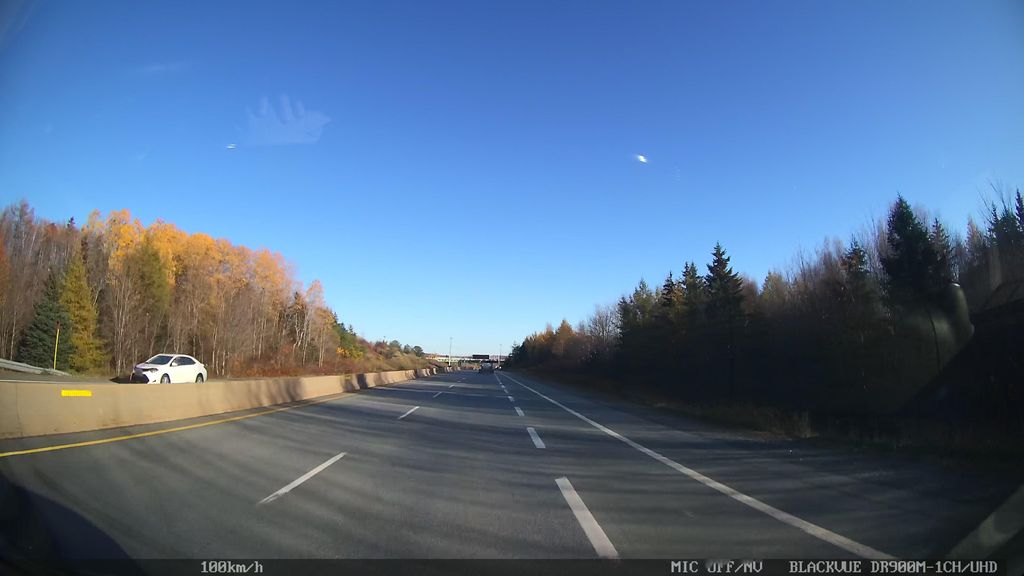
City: halifax